Question: I mostly get flexbox but I seem to be missing a concept. What I want is something like this

Basically I don't want the page to overflow vertically and all those red blocks to stack vertically and wrap horizontally - overflowing and scrolling the screen horizontally if needed .
The problem is that I don't know how to set the height of the red section's container to be "the rest of the height available on the screen". 'height: 100%' doesn't work, even with flexbox it seems to be tied to screen width. I can of course hard-set it to a pixel number but that is wrong since different screens can be different sizes.
<URL>. I can set 'body: 100vh' but then the body's contents overflow stretching downward, and I don't know how to set the main height as I specified above.
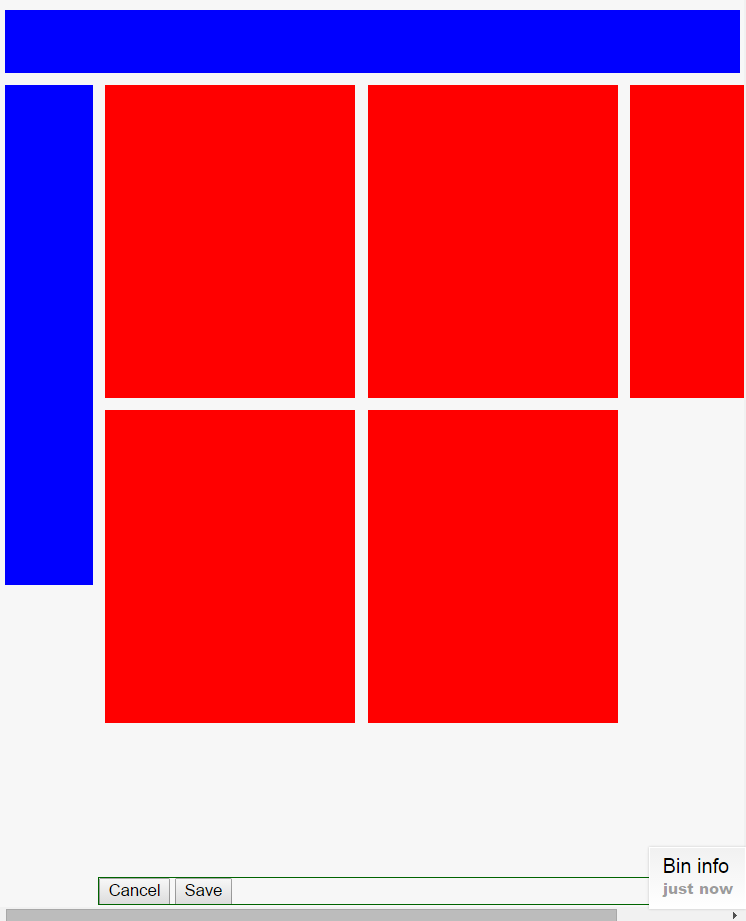
Answer: The '<body>' and '<html>' tags by default are only as tall as their content. So to flex vertically from the top of the viewport to the bottom you need to set them both to have 'height: 100%'.
As described by Daniel Holbert here: <URL> This behavior is actually due to the newly implemented 'min-height: auto' behavior. The code below has been updated to work correctly in all browsers that support modern flexbox.
'''
* { margin:0; padding:0 }
html, body {
height: 100%;
}
body {
display: flex;
flex-direction: column;
}
nav {
background-color: blue;
margin: 5px
}
nav.top {
width: 100%;
height: 50px;
display: block;
flex: none;
}
div.main {
display: flex;
flex: 1;
}
nav.side {
width: 70px;
height: 400px;
flex: none;
}
main {
display: flex;
flex-direction: column;
flex: 1;
min-height: 0;
}
div.container {
flex: 1;
display: flex;
flex-direction: column;
flex-wrap: wrap;
align-content: flex-start;
min-height: 0;
}
section {
width: 200px;
height: 250px;
background-color: red;
margin: 5px;
}
aside {
outline: 1px solid darkgreen;
flex: none;
height: 50px;
background: purple;
}
'''
'''
<body>
<nav class="top"></nav>
<div class="main">
<nav class="side"></nav>
<main>
<div class="container">
<section></section>
<section></section>
<section></section>
<section></section>
<section></section>
</div>
<aside>
<button>Cancel</button>
<button>Save</button>
</aside>
</main>
</div>
</body>
'''